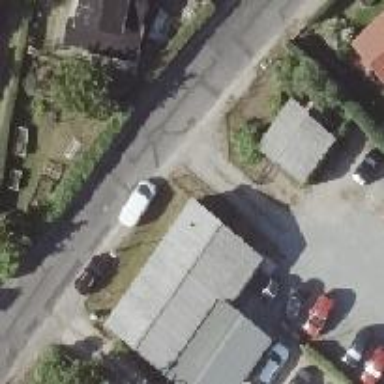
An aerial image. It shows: Asphalt road classified as tertiary.